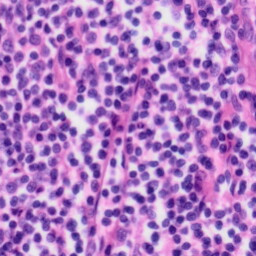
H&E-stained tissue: Tonsil